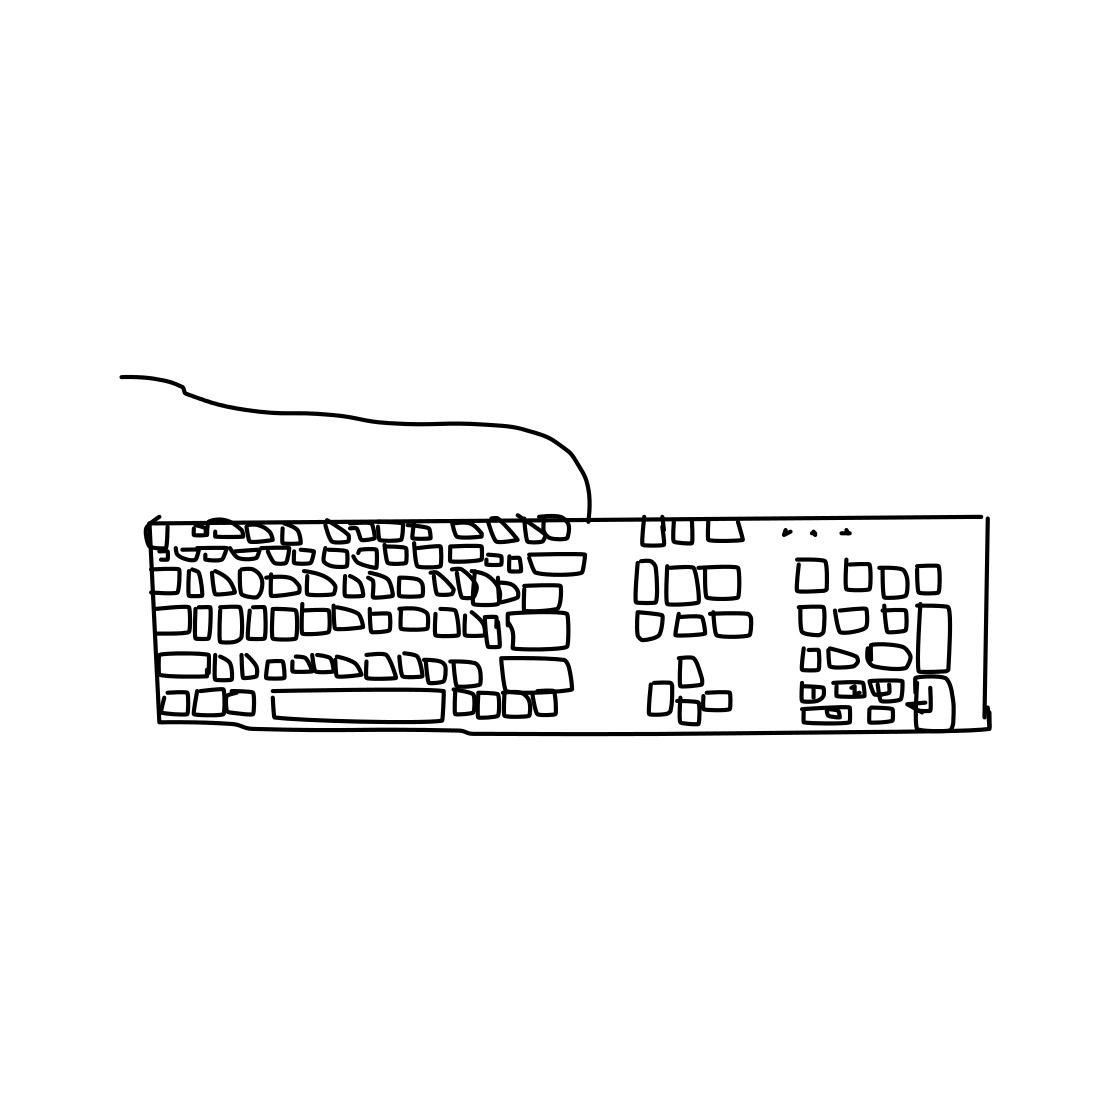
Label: keyboard